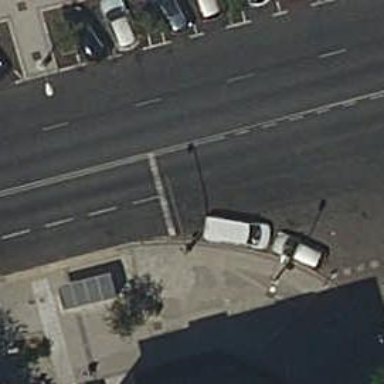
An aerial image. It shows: Public transport stop position.